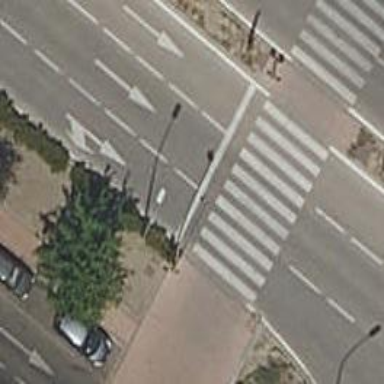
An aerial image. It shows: Zebra crossing with traffic signals.